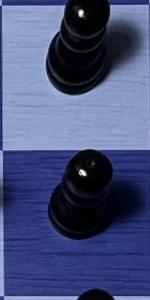
Label: Pawn_Black